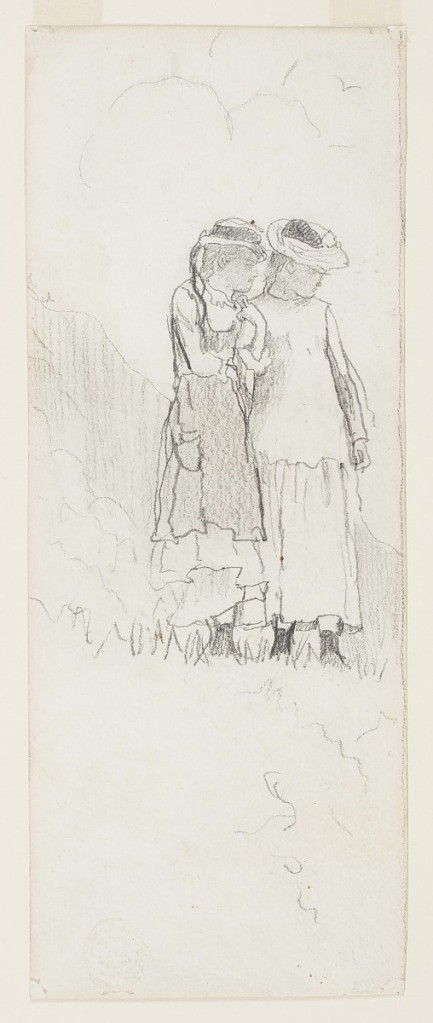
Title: Two Young Girls in a Field
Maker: Winslow Homer, American, 1836–1910
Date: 1879
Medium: Graphite on off-white wove paper
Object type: Drawing
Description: Vertical view of two young girls standing in a field, looking downward to the right; a mountain indicated in background.